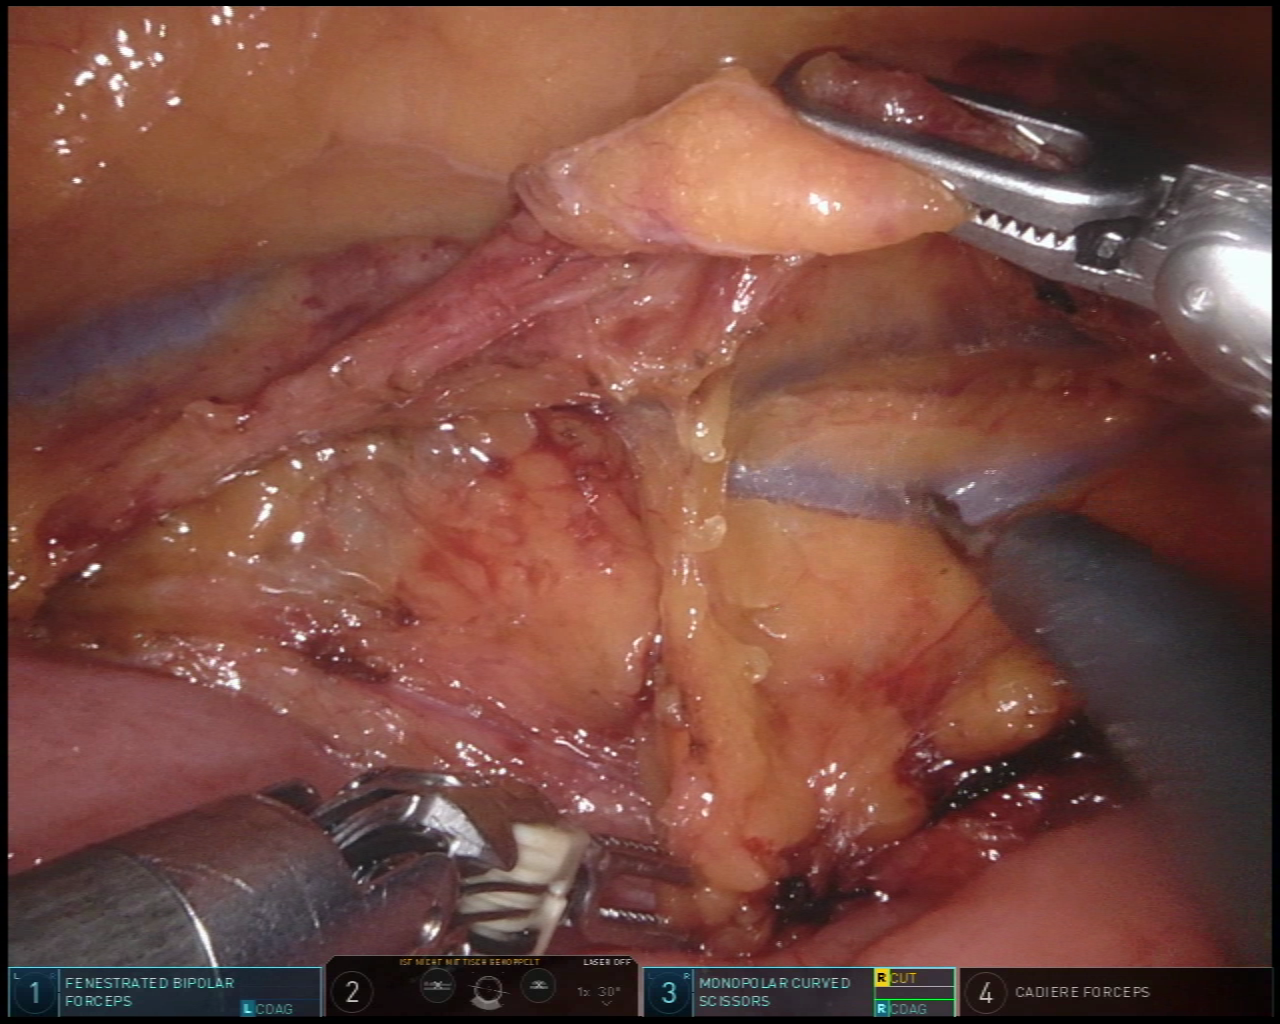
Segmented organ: intestinal_veins
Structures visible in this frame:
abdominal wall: no
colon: no
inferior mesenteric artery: no
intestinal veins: yes
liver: no
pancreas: no
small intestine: yes
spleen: no
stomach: no
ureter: no
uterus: no
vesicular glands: no